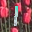
Label: 1